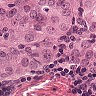
Metastatic tissue present: yes